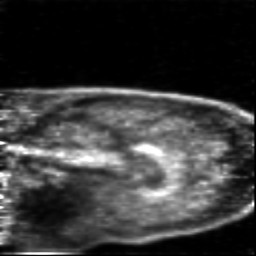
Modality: PET
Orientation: sagittal
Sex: male
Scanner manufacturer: siemens